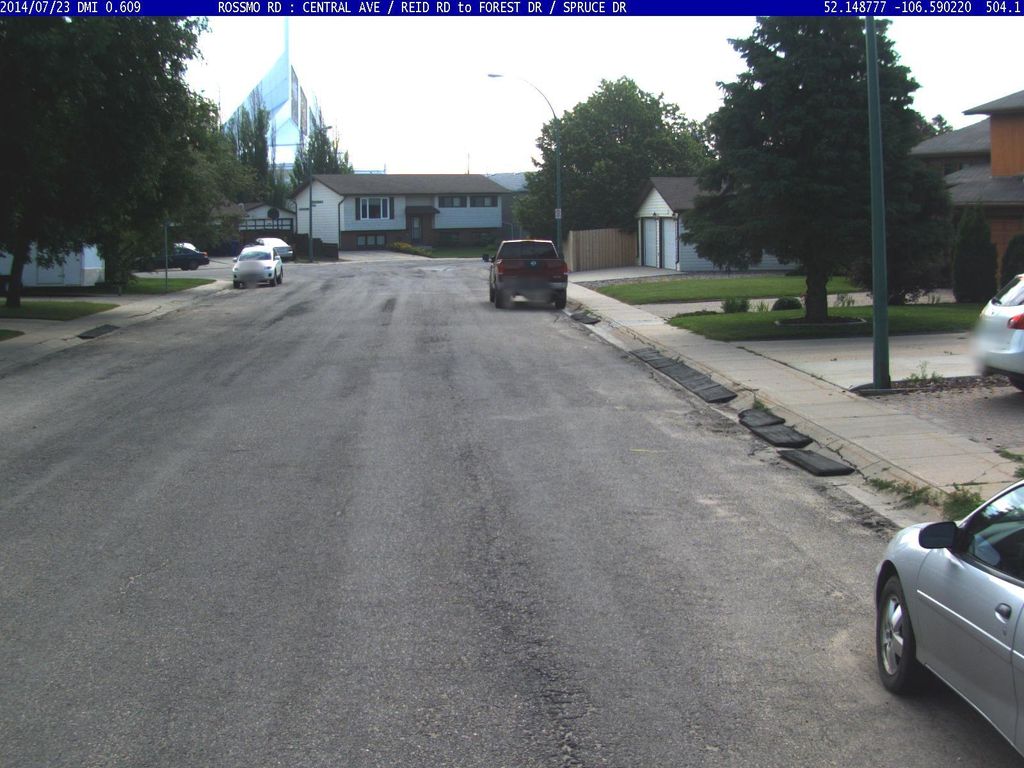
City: saskatoon